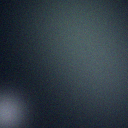
Screen state: off